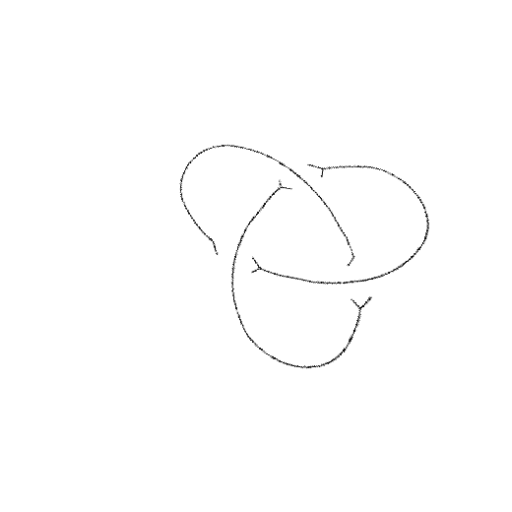
Crossing number: 3